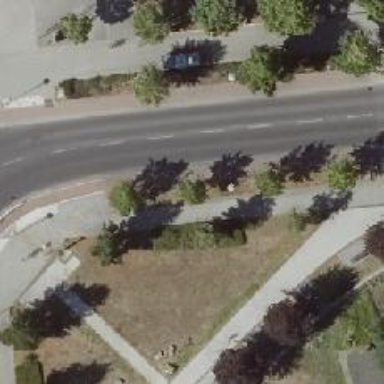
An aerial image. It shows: Avenue lined with deciduous broadleaved trees.